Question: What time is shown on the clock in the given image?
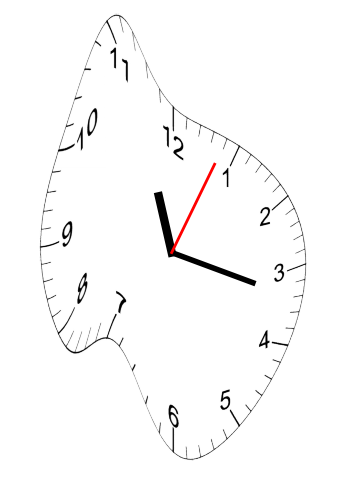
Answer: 11:17:04